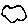
Label: cloud